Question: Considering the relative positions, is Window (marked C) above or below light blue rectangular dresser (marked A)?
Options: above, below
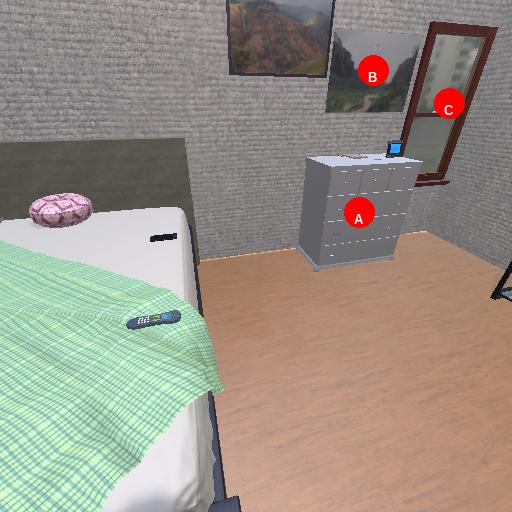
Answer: above